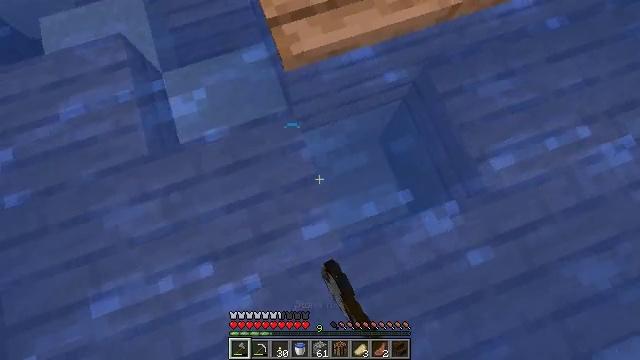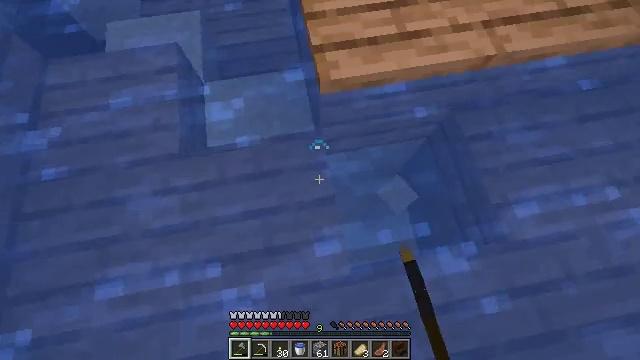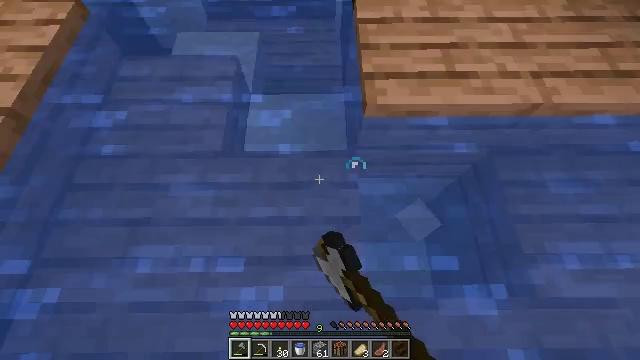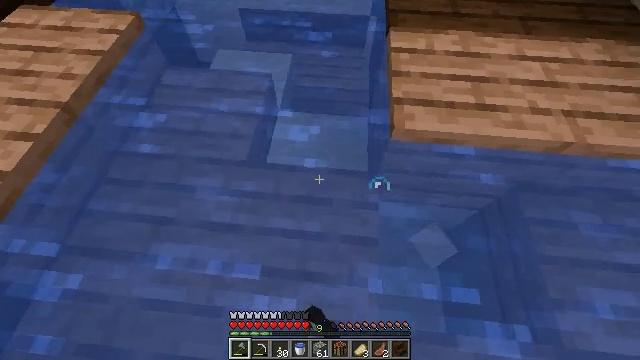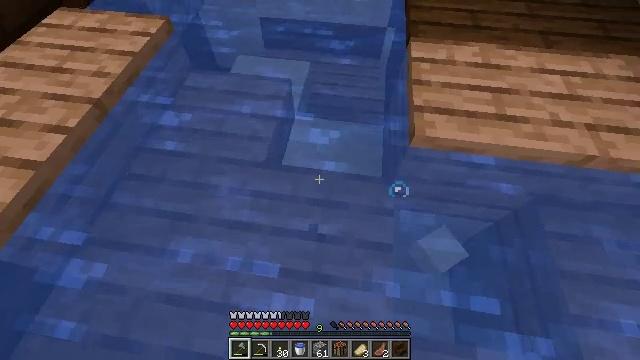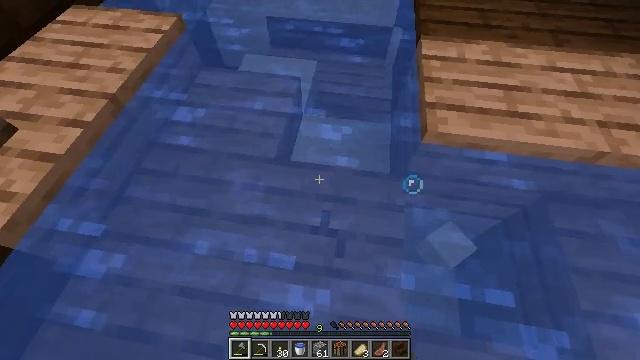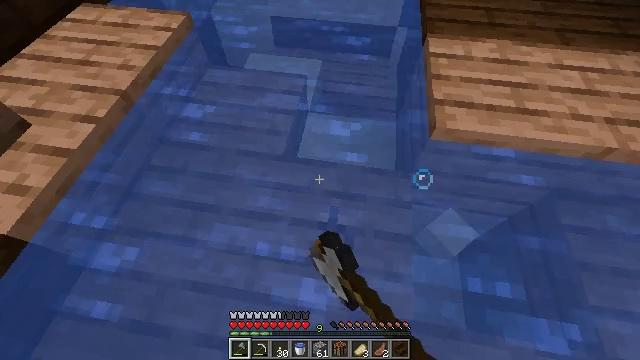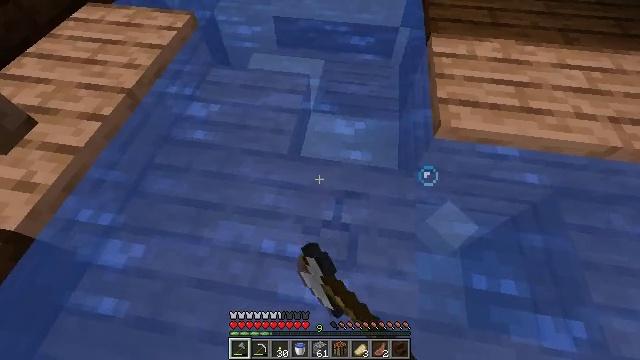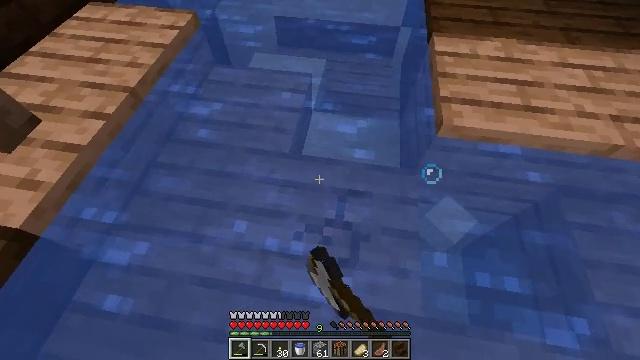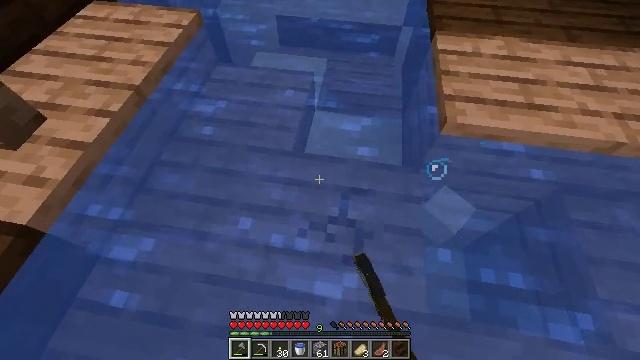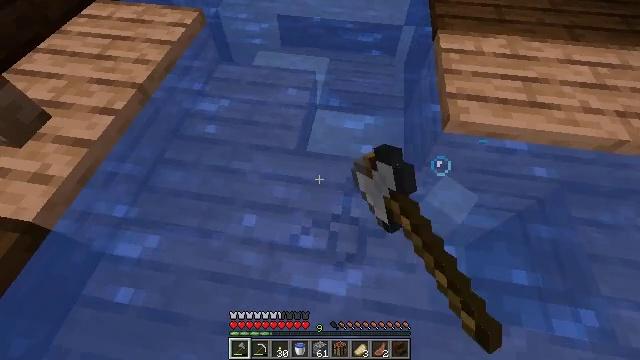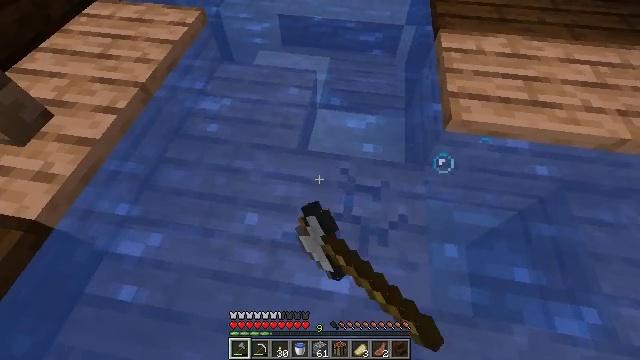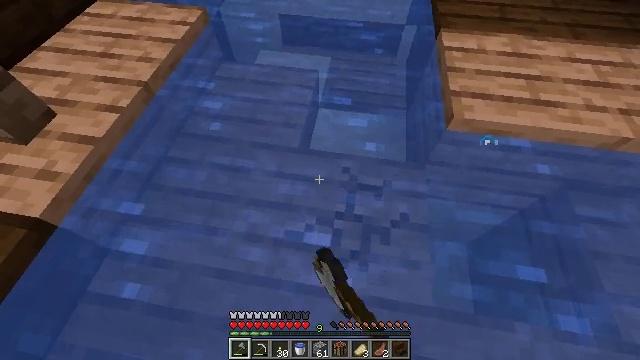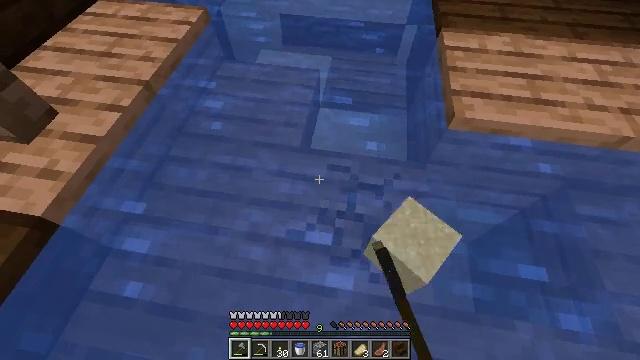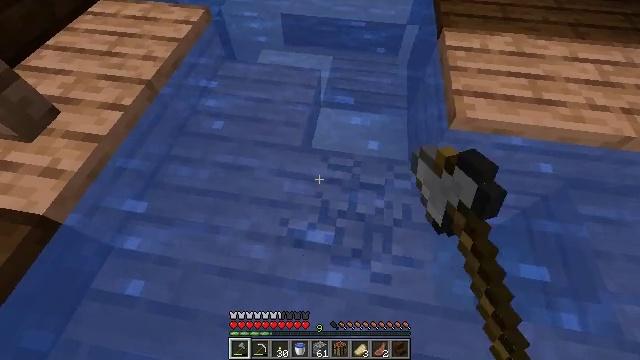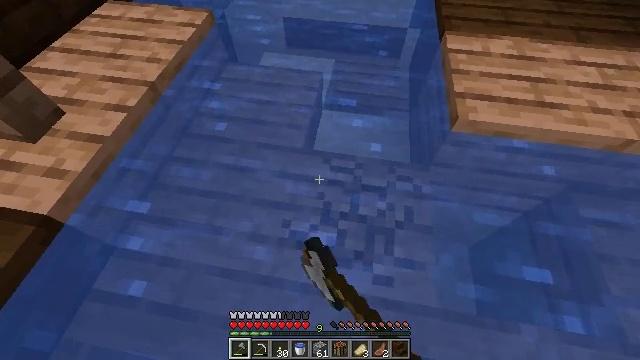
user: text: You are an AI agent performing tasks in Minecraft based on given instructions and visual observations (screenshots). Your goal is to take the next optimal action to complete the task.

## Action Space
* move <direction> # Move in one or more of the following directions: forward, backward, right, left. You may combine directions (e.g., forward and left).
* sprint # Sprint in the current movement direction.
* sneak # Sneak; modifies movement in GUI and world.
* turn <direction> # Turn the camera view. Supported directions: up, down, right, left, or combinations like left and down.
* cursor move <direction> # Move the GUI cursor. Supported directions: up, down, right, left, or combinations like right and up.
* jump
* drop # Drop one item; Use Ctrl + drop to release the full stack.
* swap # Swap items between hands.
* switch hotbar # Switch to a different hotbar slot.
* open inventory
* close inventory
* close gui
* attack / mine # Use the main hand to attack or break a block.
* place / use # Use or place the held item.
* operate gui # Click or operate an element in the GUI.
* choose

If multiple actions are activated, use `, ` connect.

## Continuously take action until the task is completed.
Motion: motion action
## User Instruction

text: Gather the jungle slab for reuse.
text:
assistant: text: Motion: move back and move left, turn left and up, attack / mine
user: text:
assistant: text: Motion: move back and move left, turn left and up, attack / mine
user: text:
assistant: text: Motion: move left, turn left and up, attack / mine
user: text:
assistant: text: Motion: turn left and up, attack / mine
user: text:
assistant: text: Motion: attack / mine
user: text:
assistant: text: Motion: attack / mine
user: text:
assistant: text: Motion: attack / mine
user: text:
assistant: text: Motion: attack / mine
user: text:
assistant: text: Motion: attack / mine
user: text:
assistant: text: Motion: attack / mine
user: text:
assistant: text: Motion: attack / mine
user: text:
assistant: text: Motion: attack / mine
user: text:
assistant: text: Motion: attack / mine
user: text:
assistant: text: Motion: attack / mine
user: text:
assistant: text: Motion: attack / mine
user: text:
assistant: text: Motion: attack / mine
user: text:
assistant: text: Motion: attack / mine
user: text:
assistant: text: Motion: turn up, attack / mine
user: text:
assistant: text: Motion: attack / mine
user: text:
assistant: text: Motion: attack / mine
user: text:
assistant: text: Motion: attack / mine
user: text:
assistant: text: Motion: attack / mine